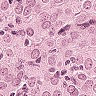
Metastatic tissue present: yes